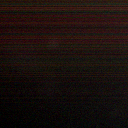
Screen state: off